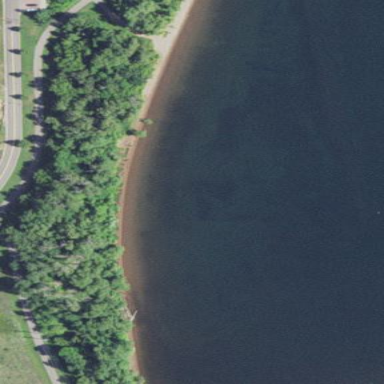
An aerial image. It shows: Sandy beach.